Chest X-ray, PA view. Patient: 49 years old, sex F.
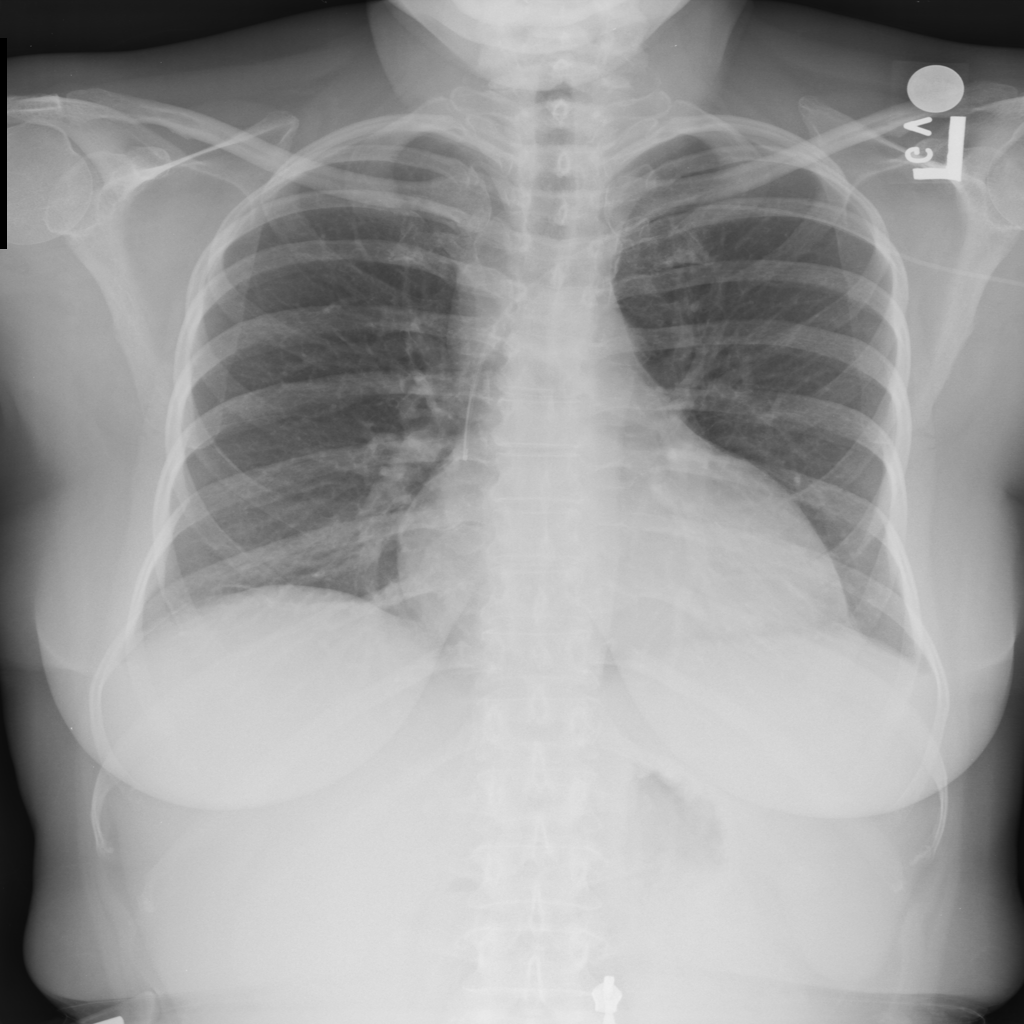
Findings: Atelectasis